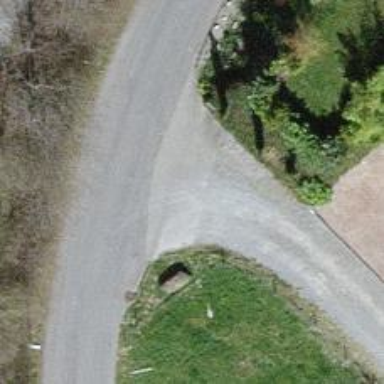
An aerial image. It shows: Service road with unpaved surface.